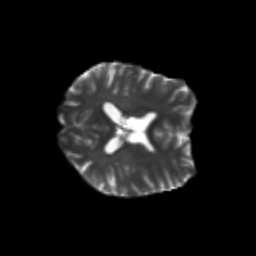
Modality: T2w
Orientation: axial
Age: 26
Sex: female
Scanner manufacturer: siemens
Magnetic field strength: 3 T
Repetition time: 3.5 s
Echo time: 0.104 s